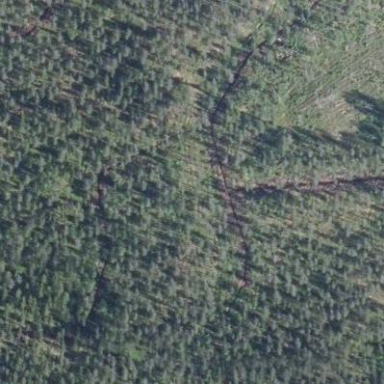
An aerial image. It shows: Woodland consisting mainly of needle-leaved trees.